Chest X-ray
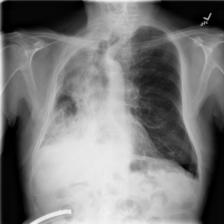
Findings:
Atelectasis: negative
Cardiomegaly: negative
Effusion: negative
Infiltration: negative
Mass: negative
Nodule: negative
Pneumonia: negative
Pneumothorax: negative
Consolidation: negative
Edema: negative
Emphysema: negative
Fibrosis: negative
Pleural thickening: negative
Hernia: negative